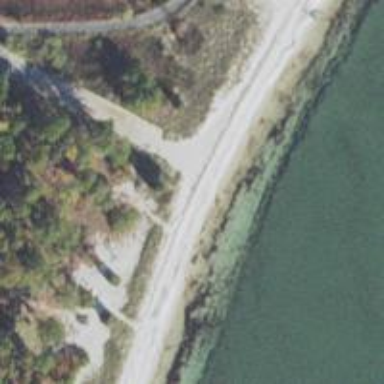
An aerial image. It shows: Beautiful beach with natural surroundings.